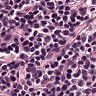
Metastatic tissue present: no